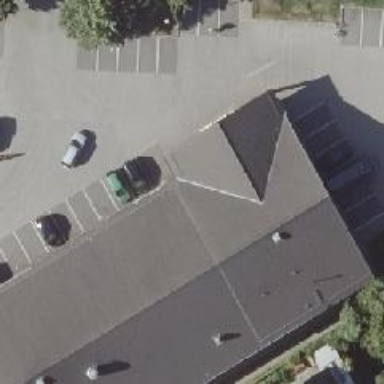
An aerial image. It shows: Supermarket.